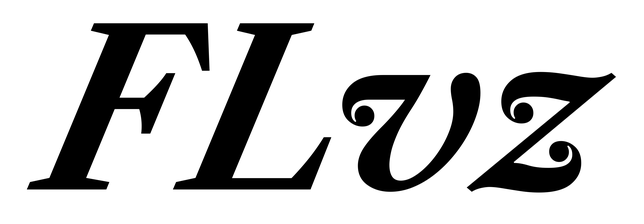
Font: LibreCaslonText-Italic_Bold_Italic